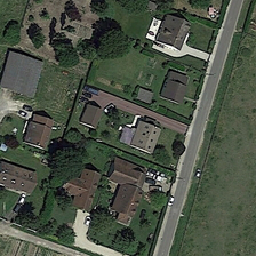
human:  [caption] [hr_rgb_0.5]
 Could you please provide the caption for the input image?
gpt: Generally, residential areas are covered with green plants.

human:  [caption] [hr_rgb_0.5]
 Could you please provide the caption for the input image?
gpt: The medium residential area is covered with green plants.

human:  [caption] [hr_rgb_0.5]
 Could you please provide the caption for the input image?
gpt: Medium sized residential areas are covered with green plants.

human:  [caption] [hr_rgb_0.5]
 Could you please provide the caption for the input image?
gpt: the average residential region is covered by green plants.

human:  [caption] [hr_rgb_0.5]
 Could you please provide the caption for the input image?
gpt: Ordinary residential areas are covered with green plants.